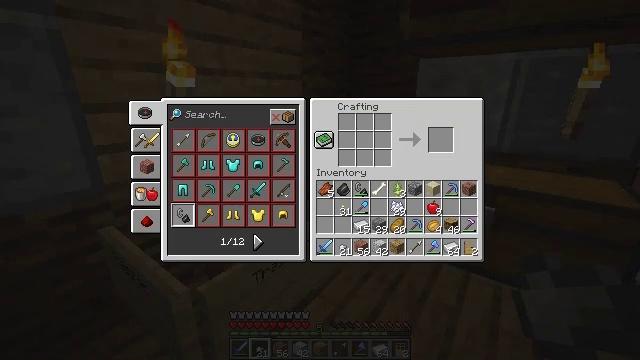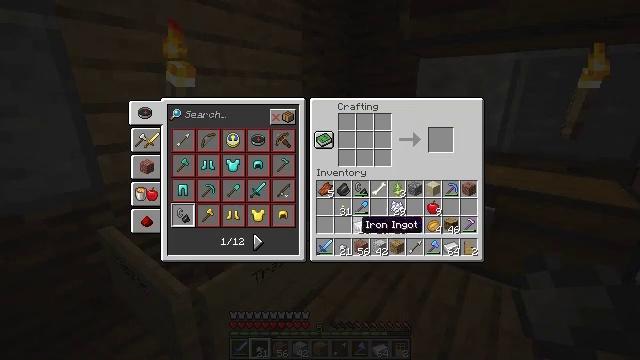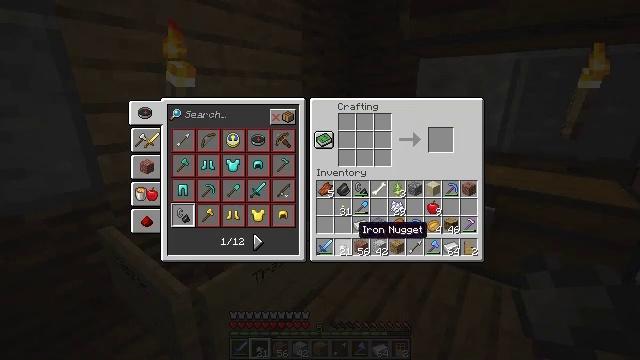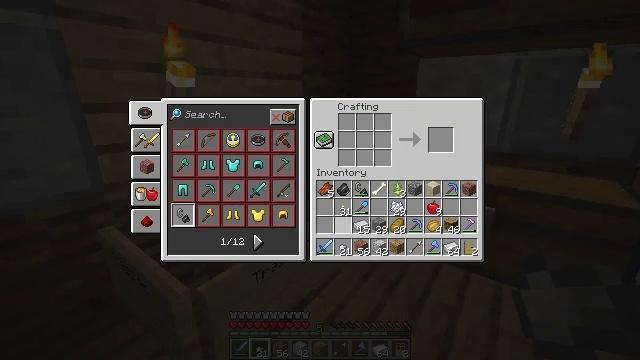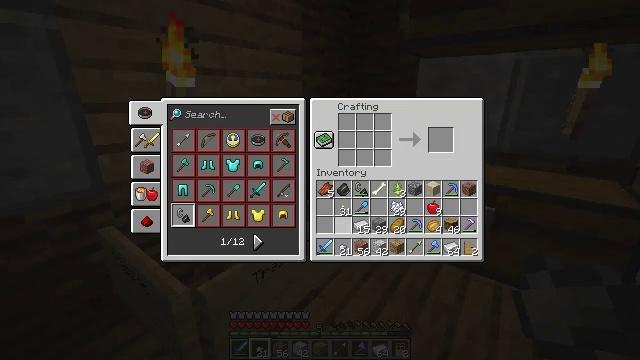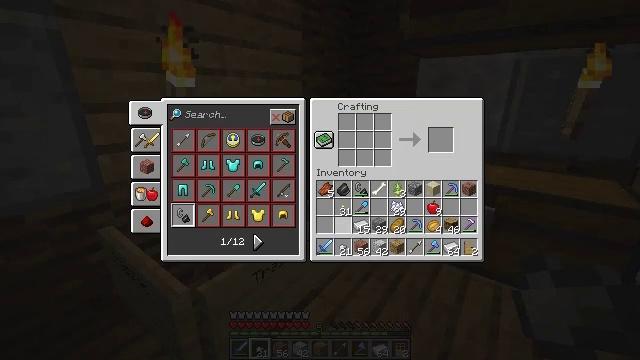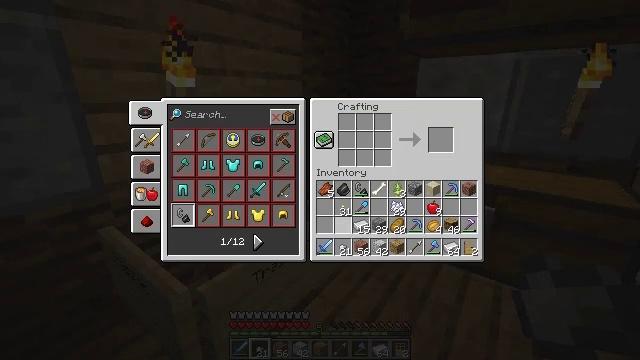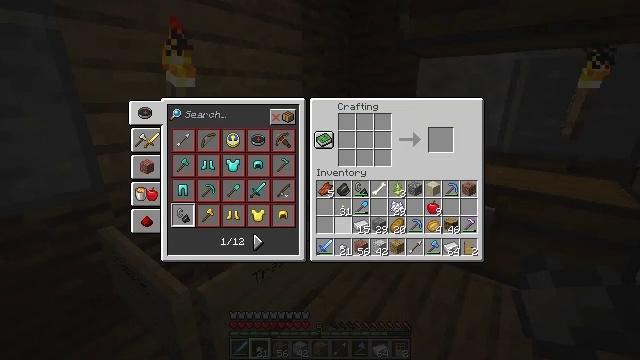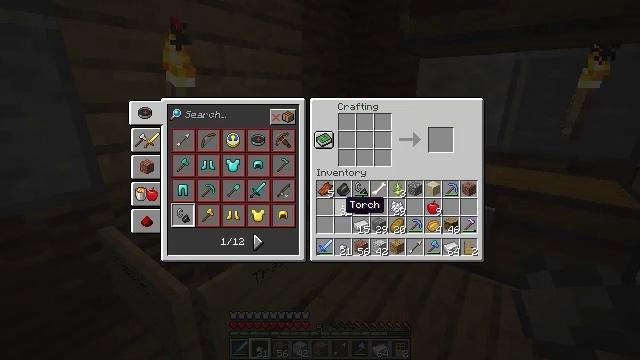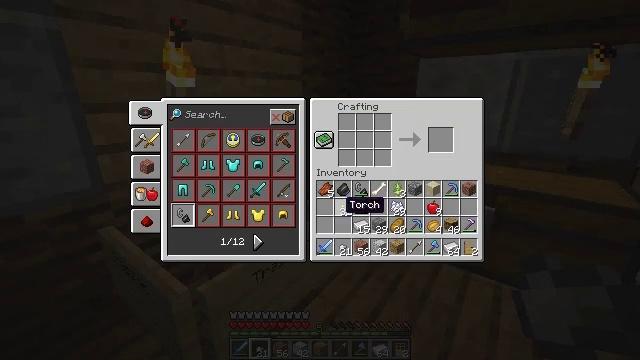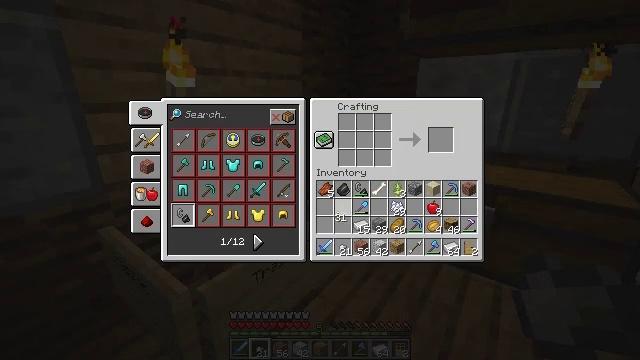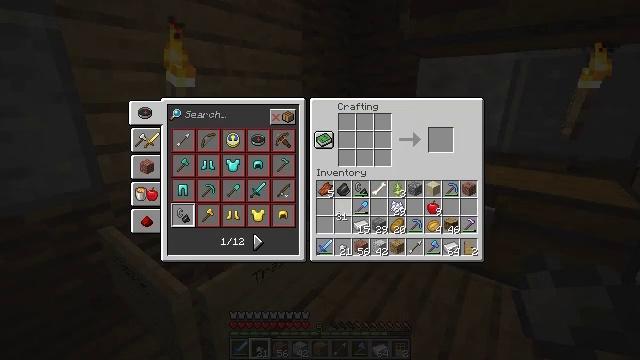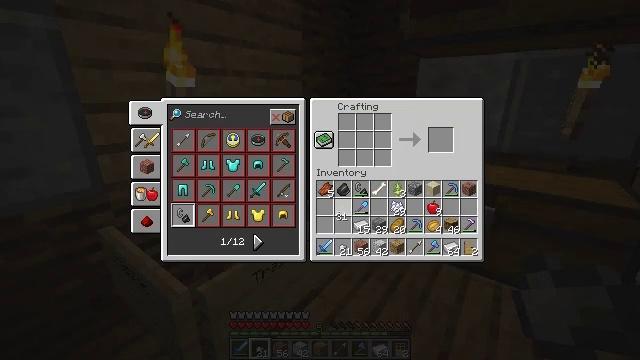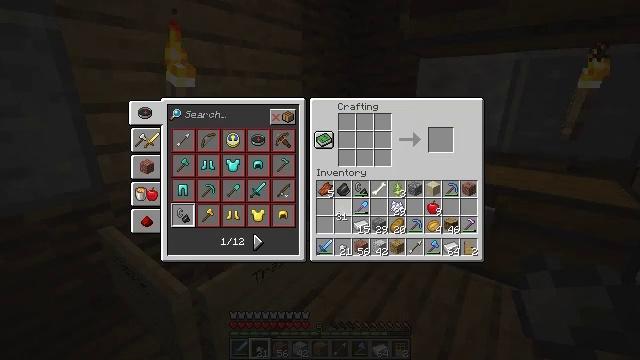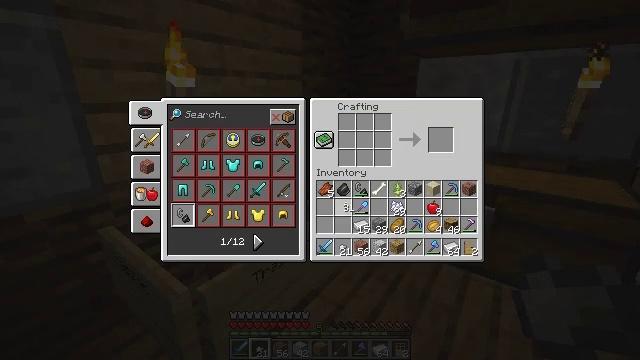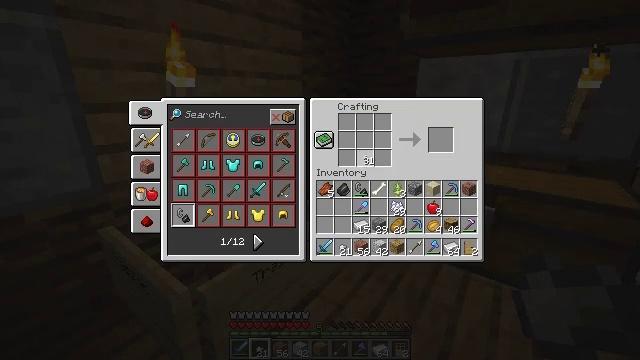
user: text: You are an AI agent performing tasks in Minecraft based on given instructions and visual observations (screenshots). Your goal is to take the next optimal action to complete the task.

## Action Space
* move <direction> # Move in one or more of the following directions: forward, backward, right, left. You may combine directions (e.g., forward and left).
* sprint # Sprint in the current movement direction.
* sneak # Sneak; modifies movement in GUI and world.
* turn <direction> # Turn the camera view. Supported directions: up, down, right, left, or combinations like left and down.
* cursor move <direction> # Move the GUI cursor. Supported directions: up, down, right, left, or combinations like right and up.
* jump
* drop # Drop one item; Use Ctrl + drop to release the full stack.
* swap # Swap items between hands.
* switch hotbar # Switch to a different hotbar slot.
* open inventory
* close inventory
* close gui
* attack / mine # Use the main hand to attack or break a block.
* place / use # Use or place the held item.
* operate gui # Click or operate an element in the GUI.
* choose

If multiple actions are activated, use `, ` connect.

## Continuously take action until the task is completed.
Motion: motion action
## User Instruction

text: Open the crafting table and craft a lantern.
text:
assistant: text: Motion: no_op
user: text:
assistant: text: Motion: no_op
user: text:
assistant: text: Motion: no_op
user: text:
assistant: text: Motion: cursor move up
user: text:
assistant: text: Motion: no_op
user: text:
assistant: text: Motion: no_op
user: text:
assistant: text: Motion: no_op
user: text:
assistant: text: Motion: no_op
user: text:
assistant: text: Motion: no_op
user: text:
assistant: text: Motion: operate gui
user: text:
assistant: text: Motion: operate gui
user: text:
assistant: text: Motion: no_op
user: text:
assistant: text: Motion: no_op
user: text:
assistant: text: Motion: cursor move right and up
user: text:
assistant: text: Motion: cursor move right and up
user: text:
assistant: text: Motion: cursor move up
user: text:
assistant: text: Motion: no_op
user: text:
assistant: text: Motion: no_op
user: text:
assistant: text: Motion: no_op
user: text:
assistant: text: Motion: operate gui
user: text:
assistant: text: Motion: operate gui
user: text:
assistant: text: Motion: operate gui
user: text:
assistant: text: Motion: no_op
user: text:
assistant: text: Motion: cursor move right and down
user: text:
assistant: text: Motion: cursor move down
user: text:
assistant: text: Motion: cursor move down
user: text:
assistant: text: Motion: no_op
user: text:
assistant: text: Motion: no_op
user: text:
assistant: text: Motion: cursor move up
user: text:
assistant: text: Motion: no_op